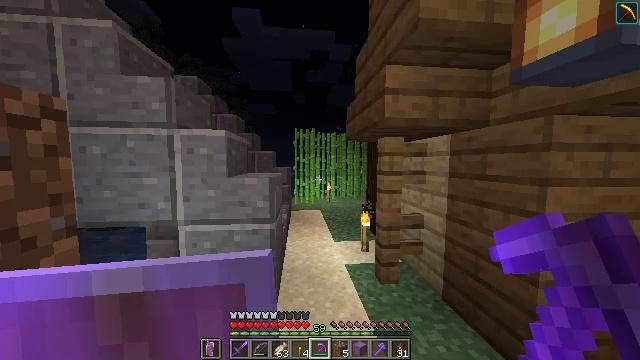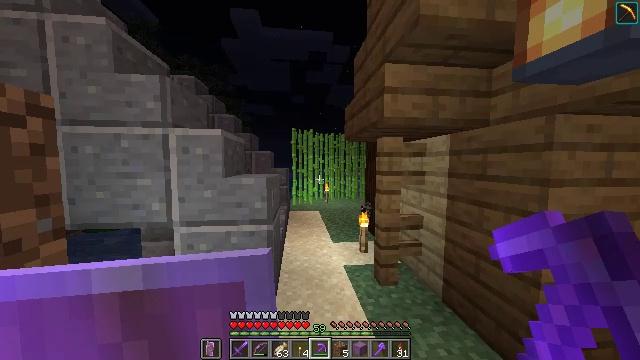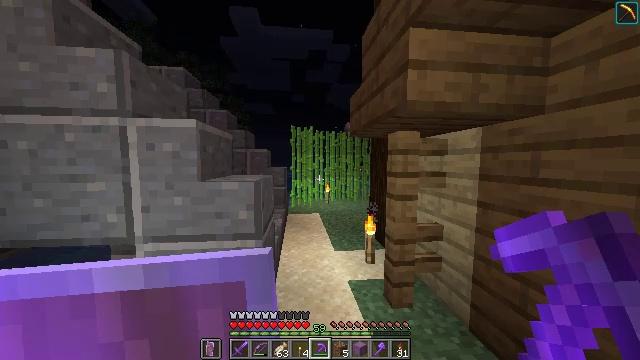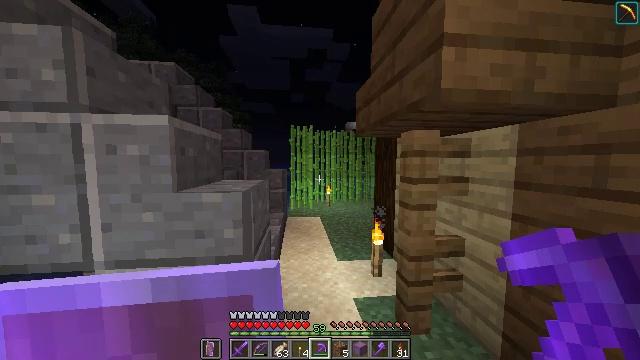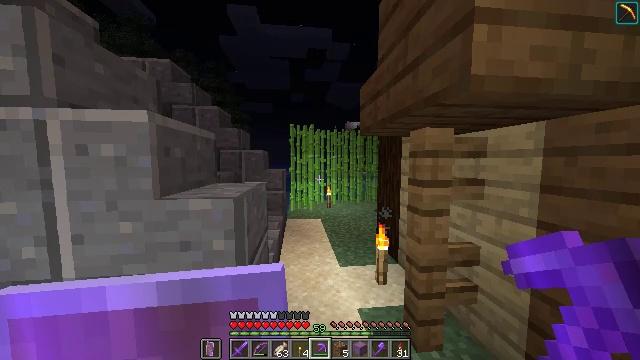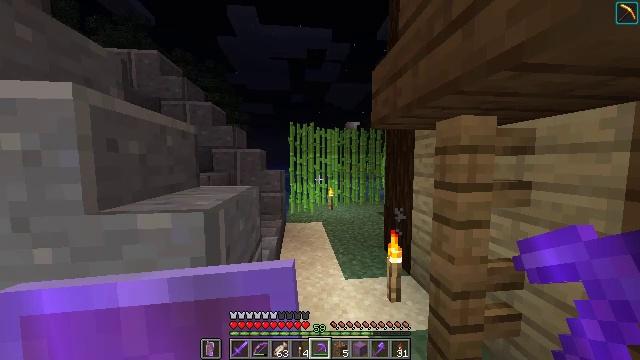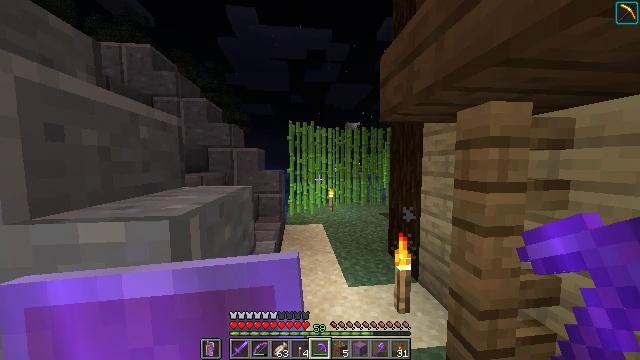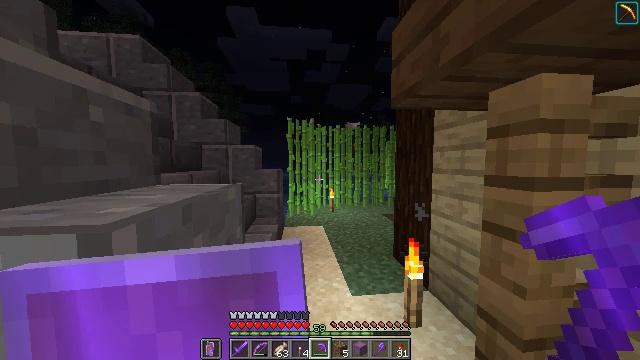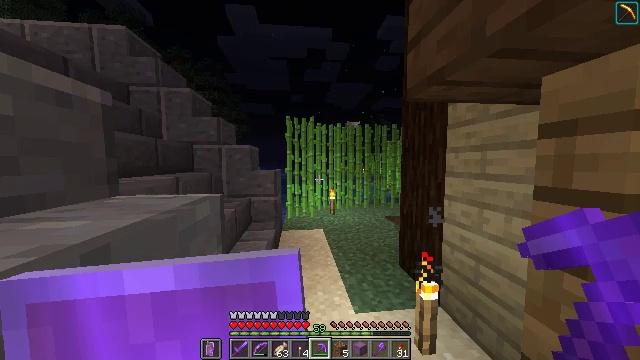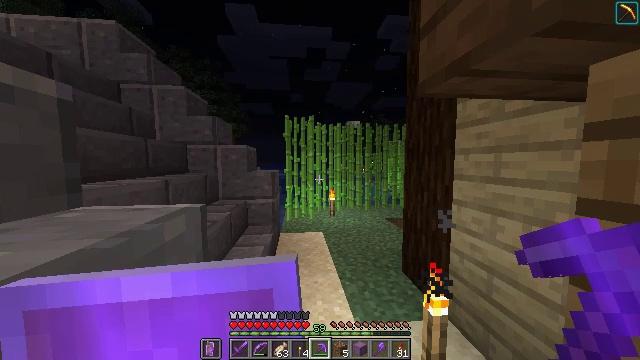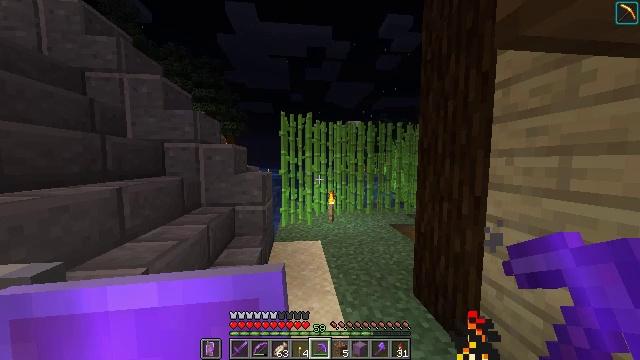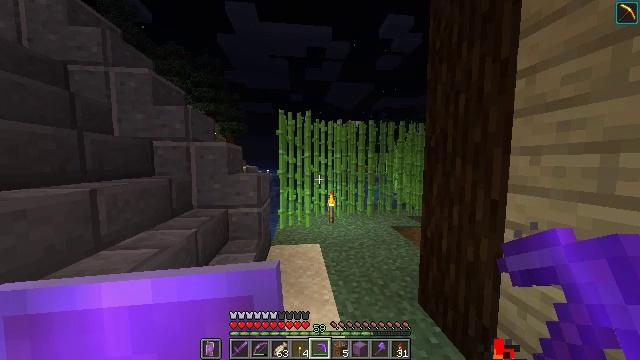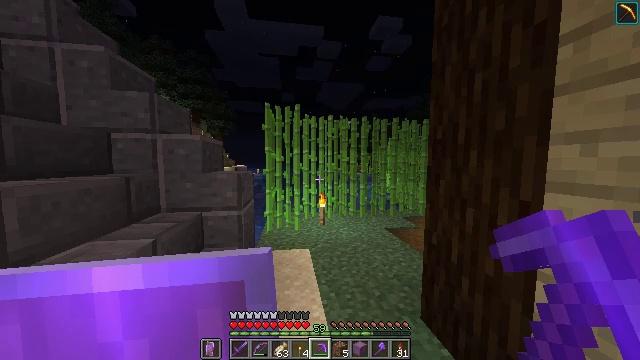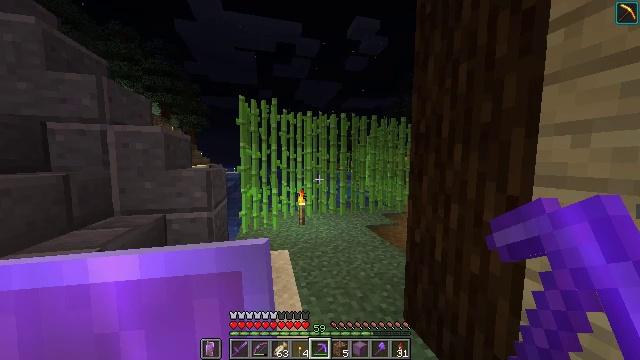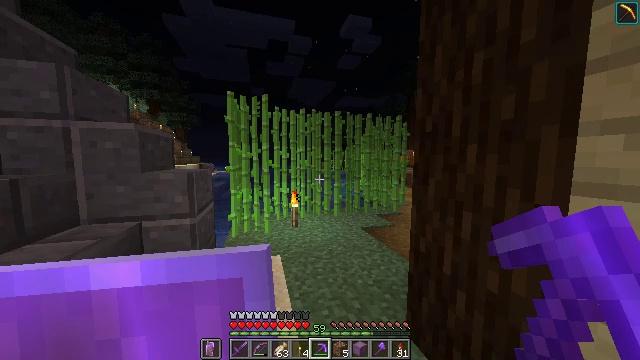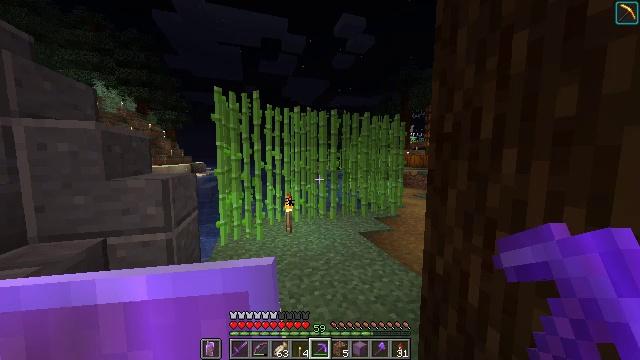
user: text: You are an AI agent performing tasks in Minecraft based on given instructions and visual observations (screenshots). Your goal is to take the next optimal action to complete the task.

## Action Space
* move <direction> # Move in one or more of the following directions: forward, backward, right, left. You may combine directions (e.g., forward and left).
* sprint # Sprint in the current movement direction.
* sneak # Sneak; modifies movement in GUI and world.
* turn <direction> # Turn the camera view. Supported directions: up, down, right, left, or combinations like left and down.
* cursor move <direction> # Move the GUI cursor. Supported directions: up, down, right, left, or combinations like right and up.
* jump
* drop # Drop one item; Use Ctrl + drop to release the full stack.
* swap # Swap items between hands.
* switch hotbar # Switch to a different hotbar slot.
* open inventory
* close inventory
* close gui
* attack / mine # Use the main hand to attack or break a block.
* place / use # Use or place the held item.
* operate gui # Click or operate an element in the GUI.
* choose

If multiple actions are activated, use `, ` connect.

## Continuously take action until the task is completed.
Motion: motion action
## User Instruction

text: Collect the bee nest for honey.
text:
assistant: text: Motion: move forward, sprint
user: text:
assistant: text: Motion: move forward, sprint
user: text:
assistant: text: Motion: move forward, sprint
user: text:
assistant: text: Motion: move forward, sprint
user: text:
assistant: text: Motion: move forward, sprint
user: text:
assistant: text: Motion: move forward, sprint
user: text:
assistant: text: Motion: move forward, sprint
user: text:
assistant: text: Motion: move forward, sprint
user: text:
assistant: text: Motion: move forward, sprint
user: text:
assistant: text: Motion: move forward, sprint
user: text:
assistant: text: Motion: move forward, sprint
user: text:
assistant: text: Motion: move forward, sprint, turn right
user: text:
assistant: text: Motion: move forward, sprint, turn right
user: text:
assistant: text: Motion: move forward, sprint, turn right
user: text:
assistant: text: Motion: move forward, sprint, turn right
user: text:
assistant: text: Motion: move forward, sprint, turn right
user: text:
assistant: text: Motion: move forward, sprint, turn right
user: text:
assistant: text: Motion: move forward, sprint, turn right
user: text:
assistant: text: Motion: move forward, sprint
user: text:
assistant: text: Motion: move forward, sprint
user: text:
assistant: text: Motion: move forward, sprint, turn right
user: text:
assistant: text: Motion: move forward, sprint, turn right
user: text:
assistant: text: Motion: move forward, sprint, turn right and down
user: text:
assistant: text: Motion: move forward, sprint, turn right
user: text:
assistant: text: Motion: move forward, sprint
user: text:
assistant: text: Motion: move forward, sprint
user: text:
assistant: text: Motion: move forward, sprint
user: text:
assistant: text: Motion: move forward, sprint
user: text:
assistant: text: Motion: move forward, sprint
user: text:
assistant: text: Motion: move forward, sprint